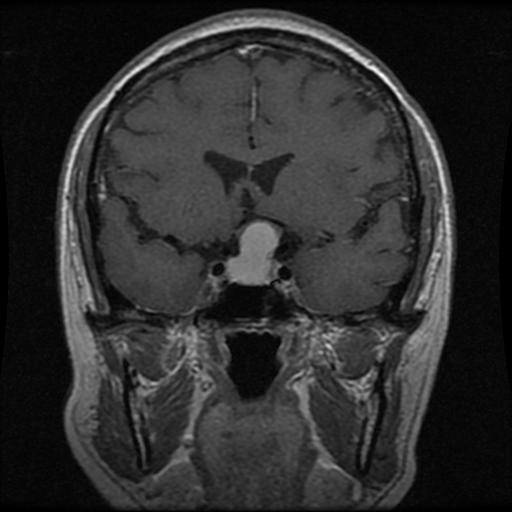
Label: pituitary